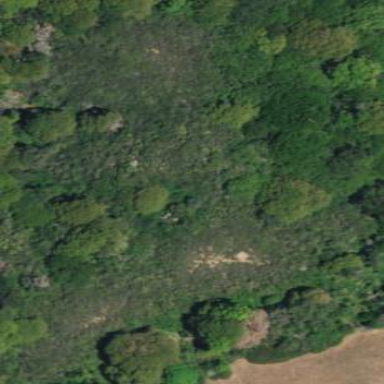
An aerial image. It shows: Patch of scrub vegetation.